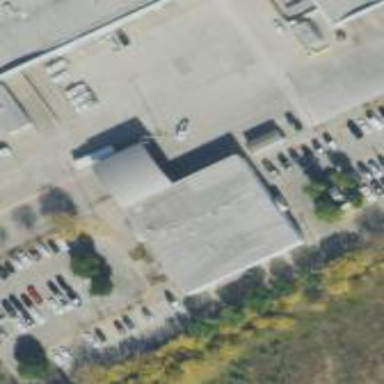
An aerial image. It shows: Public building.